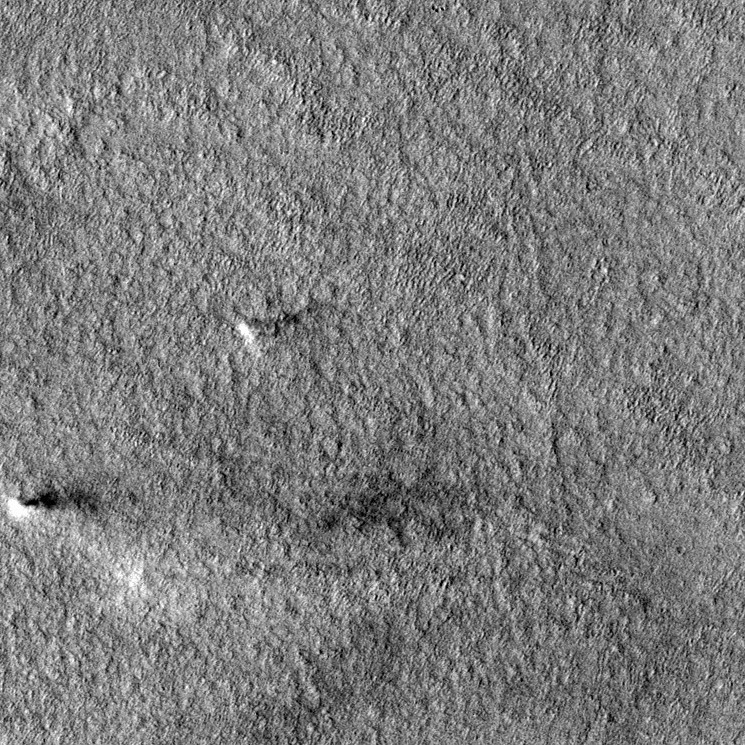
Label: dustdevil, dustdevil